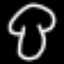
Label: mushroom